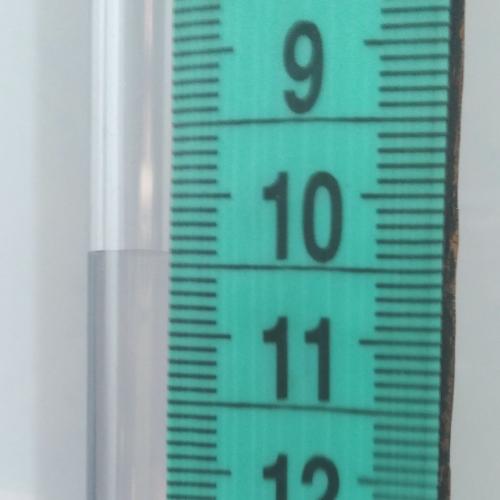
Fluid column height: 10.4 cm